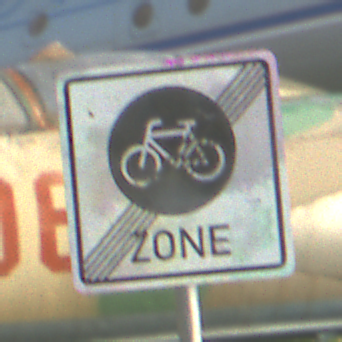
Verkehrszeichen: EndeFahrradzone
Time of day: SunriseSunset
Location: Outdoor (Special)
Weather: Clear
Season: NotSpecified
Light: Natural